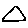
Label: triangle